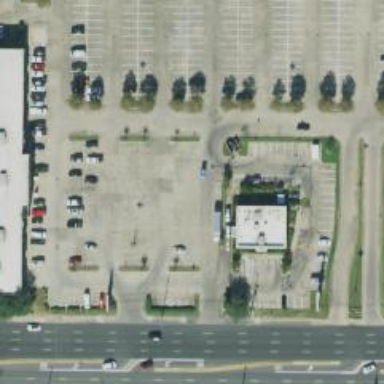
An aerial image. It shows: Parking space.